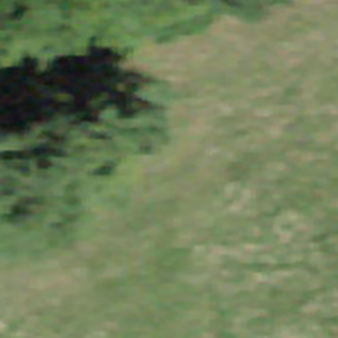
Label: other